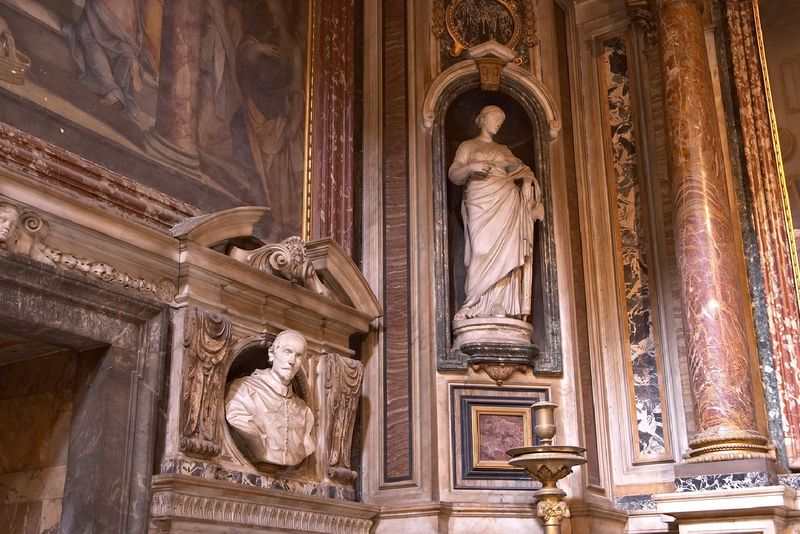
Titel: Ausstattung der zweiten Kapelle auf der Nordseite in Il Gesù in Rom
Künstler: Gaspare Celio
Standort: Rom, Il Gesù (EU - I - Latium)
Schlagwörter: gemälde, mann, weiß, bunt, frau, marmor, säule, tür, rot, wand, architektur, barock, falten, faru, rahmen, sockel, stein, bild, kirche, figur, gewand, gold, kelch, skulptur, statue, relief, bogen, giebel, pilaster, büste, leuchter, stuck, plastik, poliert, brun, foto, fotografie, eingang, nische, sims, kerzenständer, kirchenschiff, basis, schnecke, durchbrochen, urne, sakral, grabmal, türsturz, ignaz, innenaufnahme, marmorsäule, innenraum